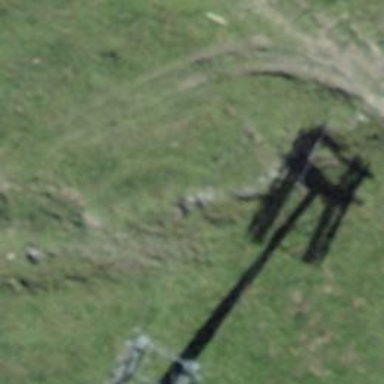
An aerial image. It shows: Pylon for aerialway.